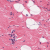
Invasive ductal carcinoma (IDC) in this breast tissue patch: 0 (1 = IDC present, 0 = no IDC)